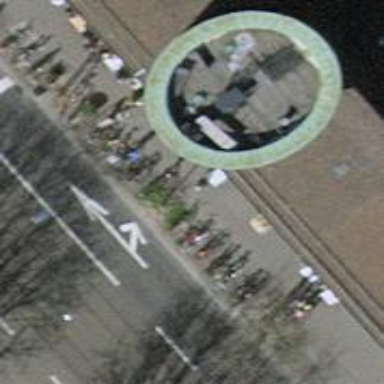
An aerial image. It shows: Bicycle parking area with stands.